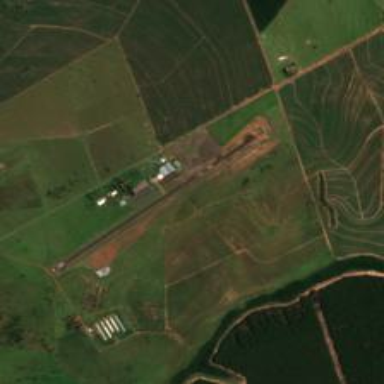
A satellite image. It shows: Runway at airport.